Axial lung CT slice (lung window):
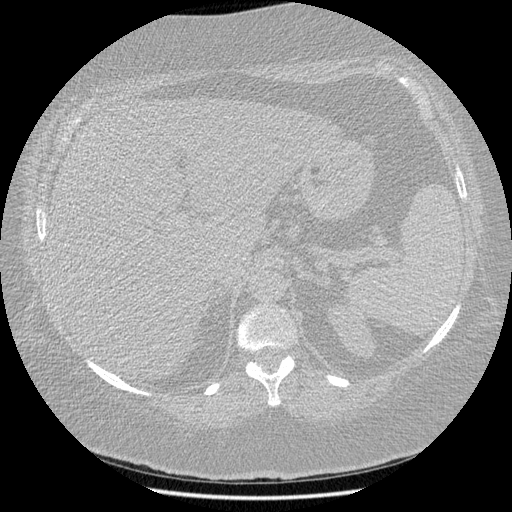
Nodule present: no